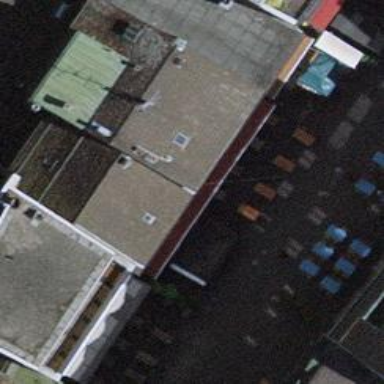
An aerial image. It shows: Bar.